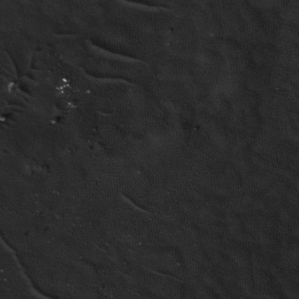
Label: non_frost